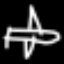
Label: airplane